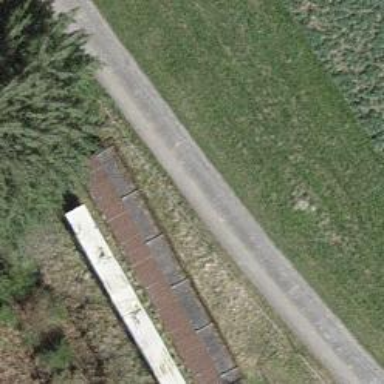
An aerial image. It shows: Track with grade 1 quality.